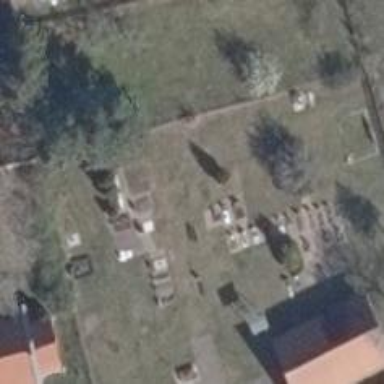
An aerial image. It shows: Cemetery.